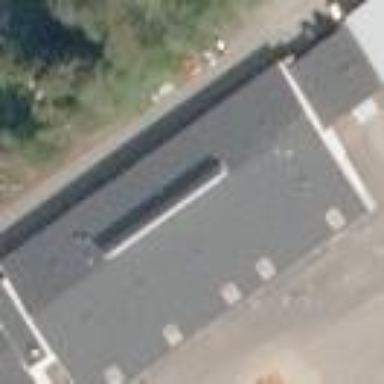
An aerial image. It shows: School building with gabled grey roof.